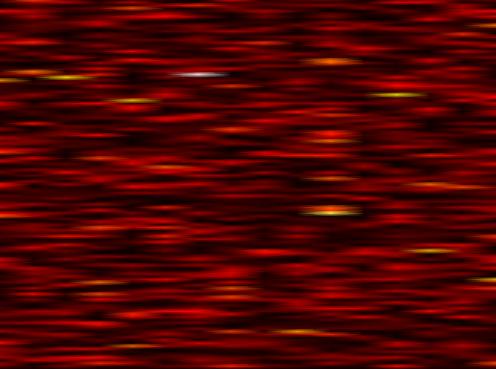
Label: FOFDM